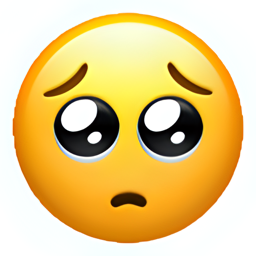
Name: face with pleading eyes
Emoji: 🥺
Group: Smileys & Emotion
Sub-group: face-concerned